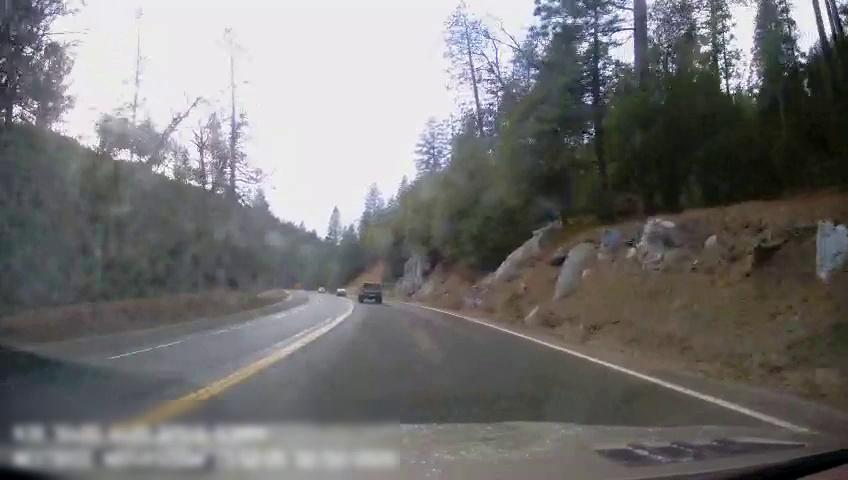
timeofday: Day
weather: Sunny
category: Drivable Space
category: Vehicles | SUV
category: Vehicles | Truck
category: Lanes | Current Lane
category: Lanes | Opposite Lane
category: Lanes | Opposite Lane
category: Lanes | Opposite Lane
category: Lanes | Opposite Lane